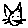
Label: cat